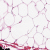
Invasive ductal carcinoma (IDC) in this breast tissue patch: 0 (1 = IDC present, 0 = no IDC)